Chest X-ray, AP view. Patient: 71 years old, sex M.
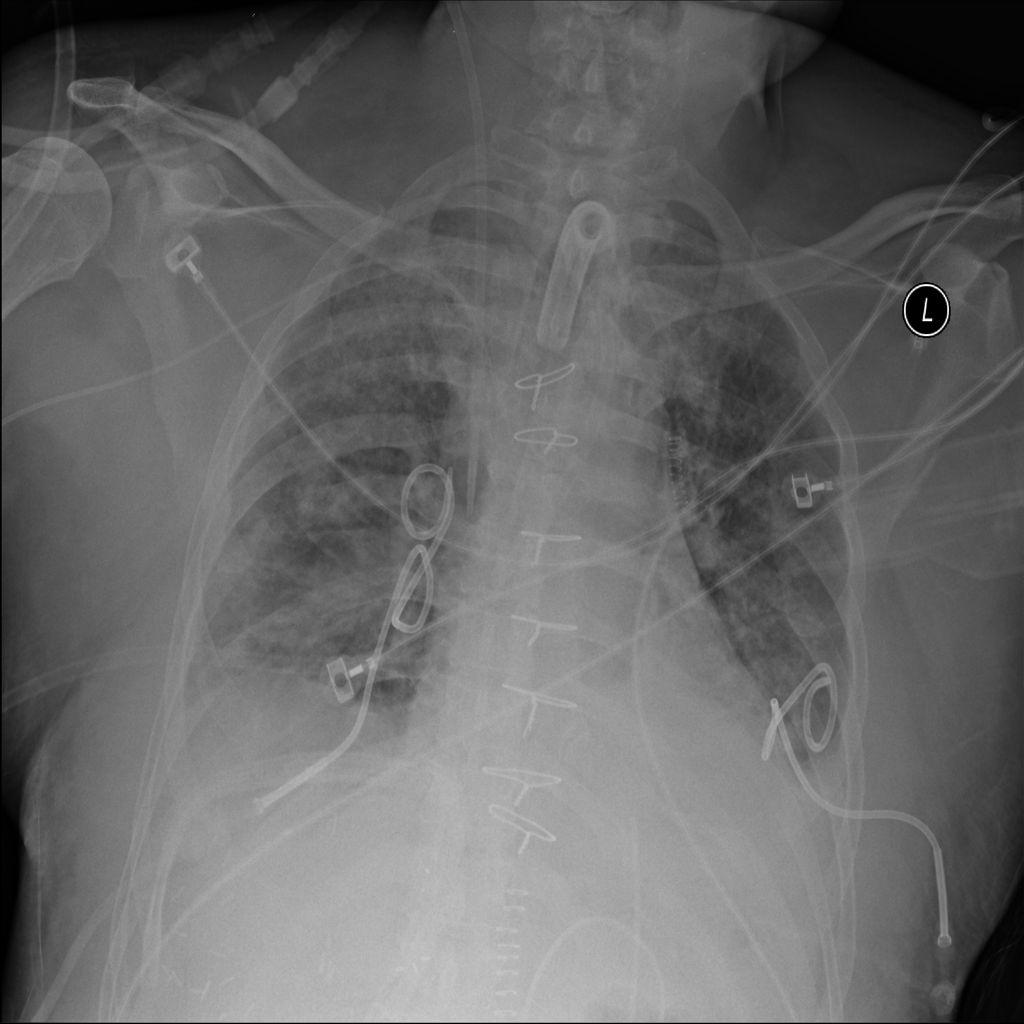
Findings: Atelectasis, Infiltration